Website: lowes
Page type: address-validator
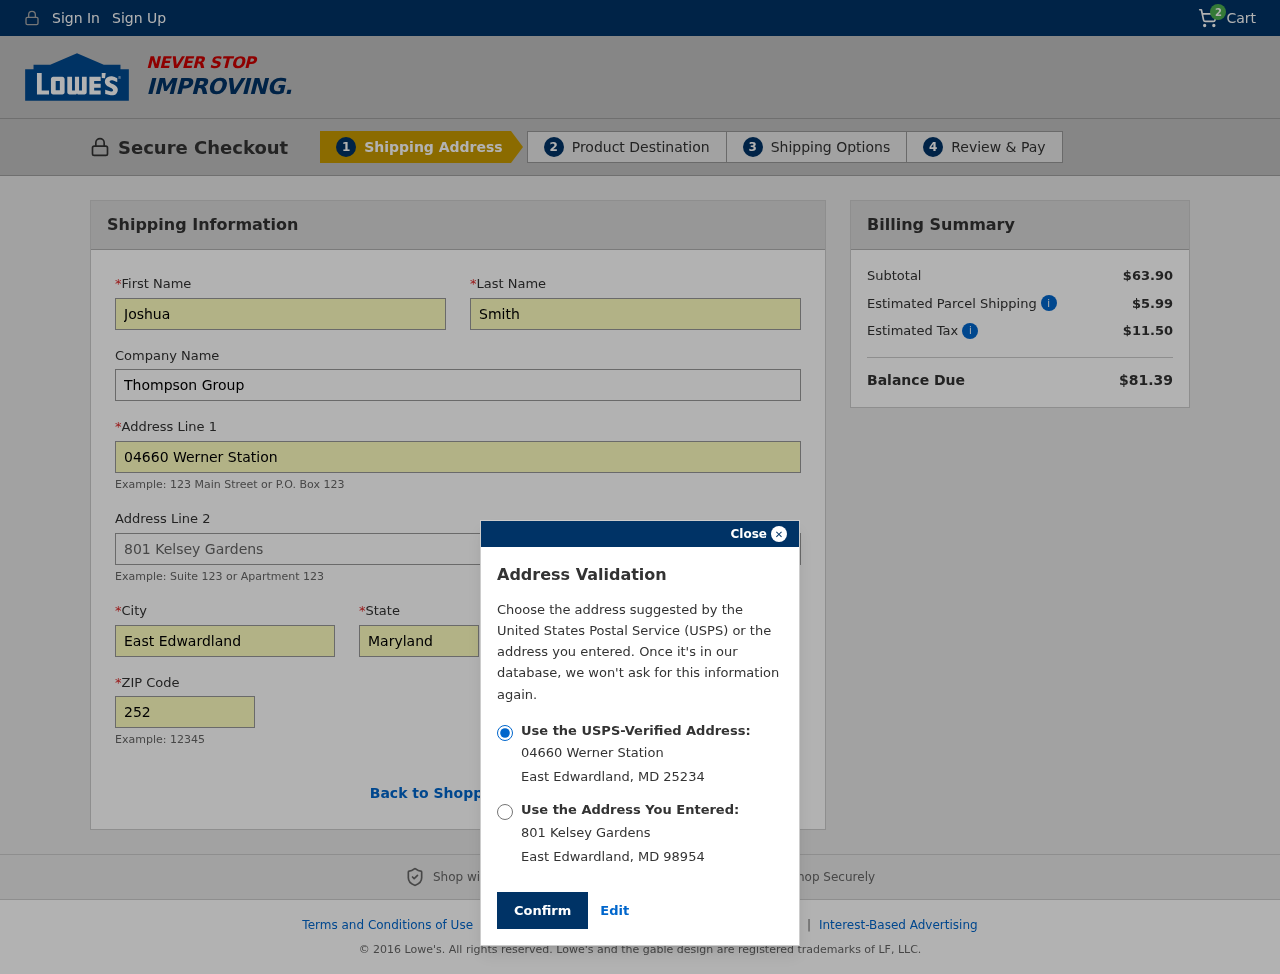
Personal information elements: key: PII_CITY
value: East Edwardland
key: PII_COMPANY
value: Thompson Group
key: PII_FIRSTNAME
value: Joshua
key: PII_LASTNAME
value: Smith
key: PII_POSTCODE
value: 25234
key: PII_POSTCODE2
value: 98954
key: PII_STATE
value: Maryland
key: PII_STATE_ABBR
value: MD
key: PII_STREET
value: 04660 Werner Station
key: PII_STREET2
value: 801 Kelsey Gardens
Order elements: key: ORDER_NUM_ITEMS
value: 2
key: ORDER_SUBTOTAL
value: $63.90
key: ORDER_SHIPPING_COST
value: $5.99
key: ORDER_TAX
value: $11.50
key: ORDER_TOTAL
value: $81.39